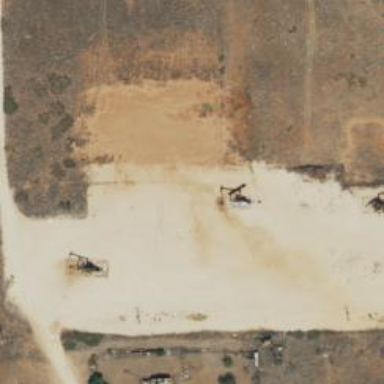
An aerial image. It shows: Petroleum well that is man-made.